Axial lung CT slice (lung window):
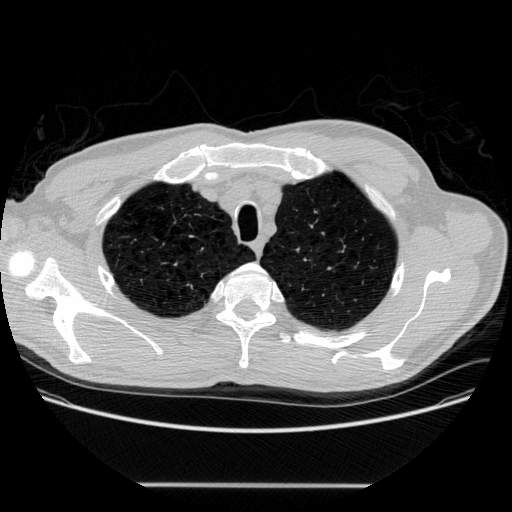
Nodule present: no